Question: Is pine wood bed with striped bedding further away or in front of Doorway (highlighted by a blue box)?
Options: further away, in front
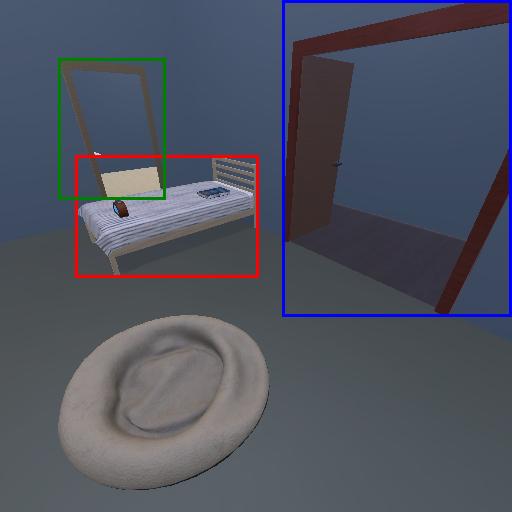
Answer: further away